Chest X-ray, PA view. Patient: 36 years old, sex F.
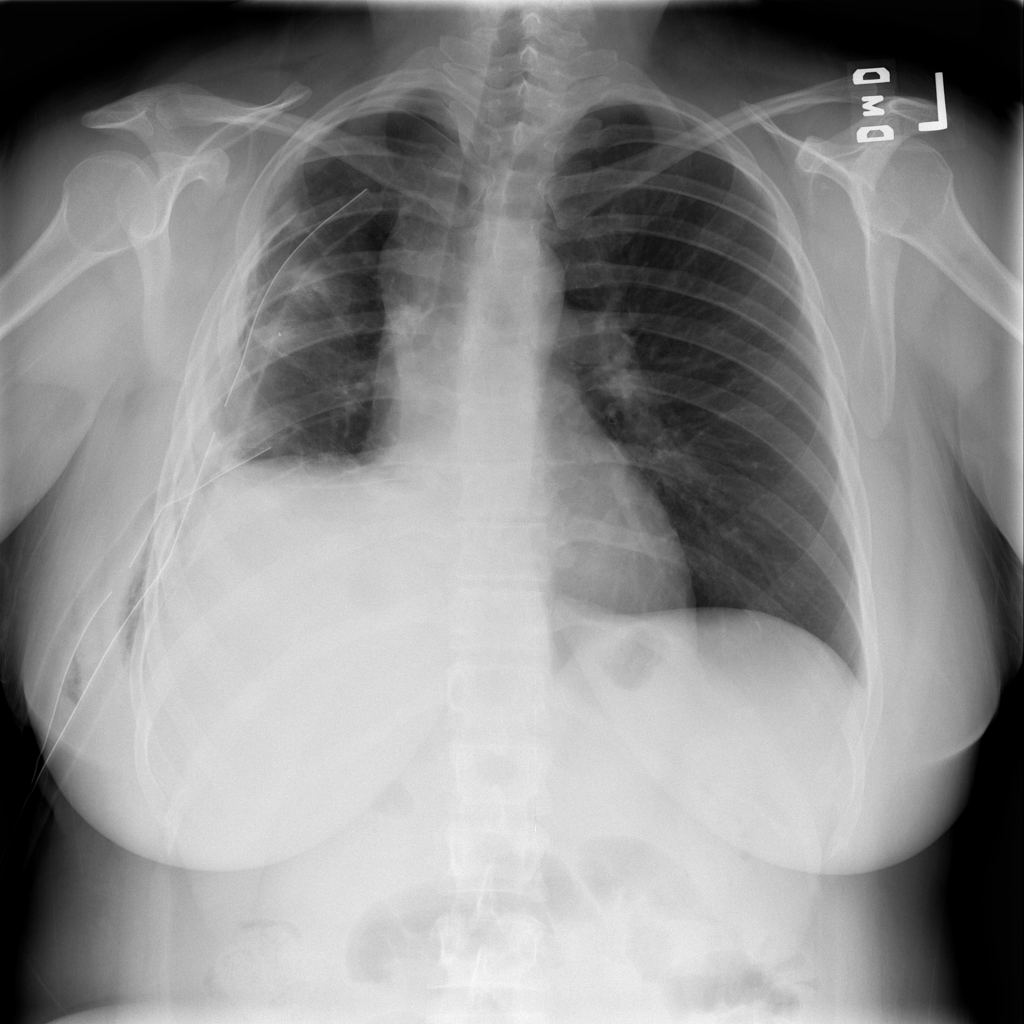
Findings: Pneumothorax